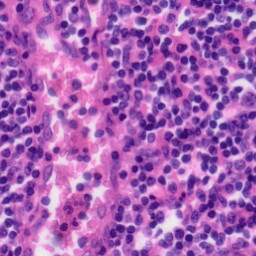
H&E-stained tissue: Tonsil